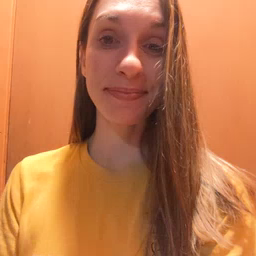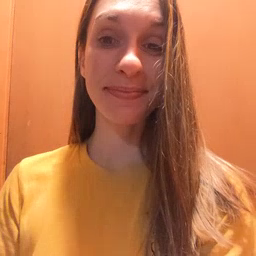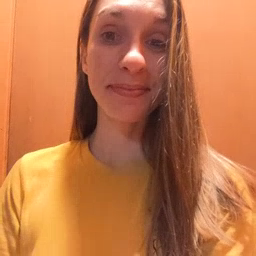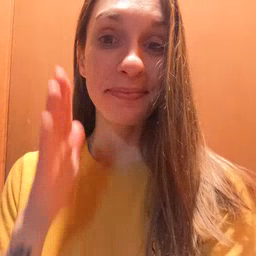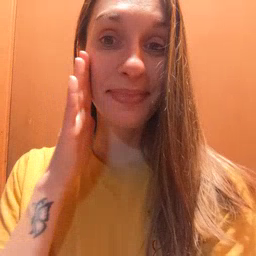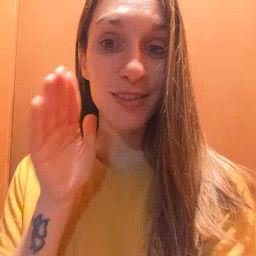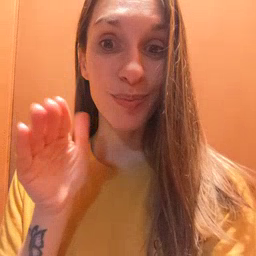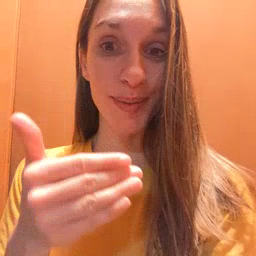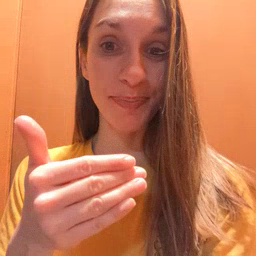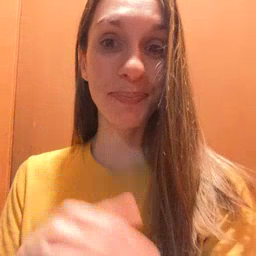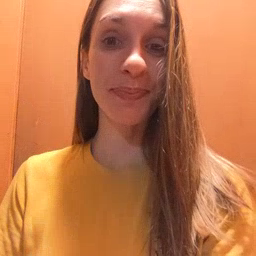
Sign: bedroom